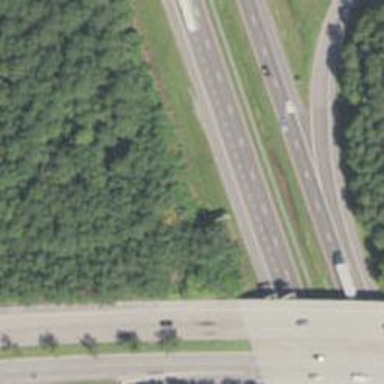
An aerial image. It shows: Motorway.